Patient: sex M, age 45
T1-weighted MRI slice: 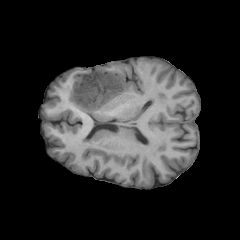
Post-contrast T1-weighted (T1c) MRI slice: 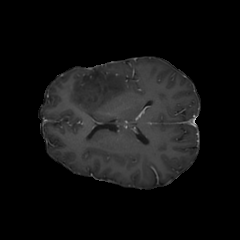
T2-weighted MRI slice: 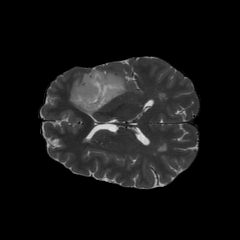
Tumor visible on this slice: yes
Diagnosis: Oligodendroglioma, IDH-mutant, 1p/19q-codeleted
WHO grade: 2